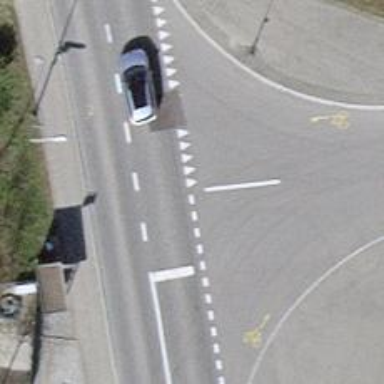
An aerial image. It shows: Road with "give way" sign.